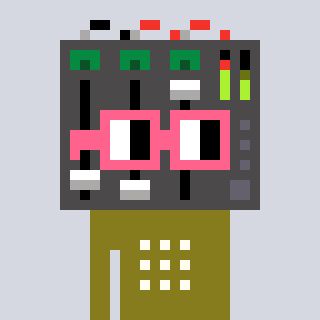
a pixel art character with square pink glasses, a mixer-shaped head and a gunk-colored body on a cool background